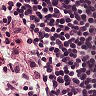
Metastatic tissue present: no